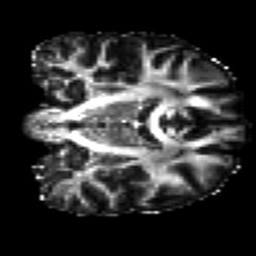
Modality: FA
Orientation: coronal
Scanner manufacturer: siemens
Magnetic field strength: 3 T
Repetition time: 7.8 s
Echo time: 0.09 s